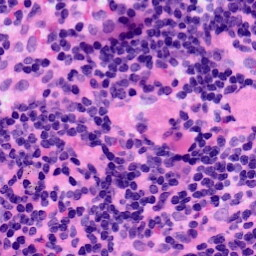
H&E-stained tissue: LymphNode